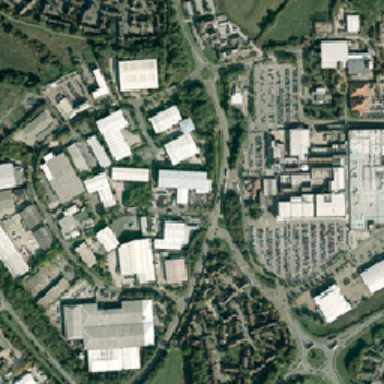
There are many green lawn and tall trees around the factory .